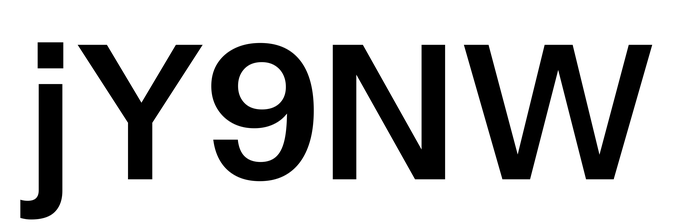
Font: InstrumentSans_SemiBold